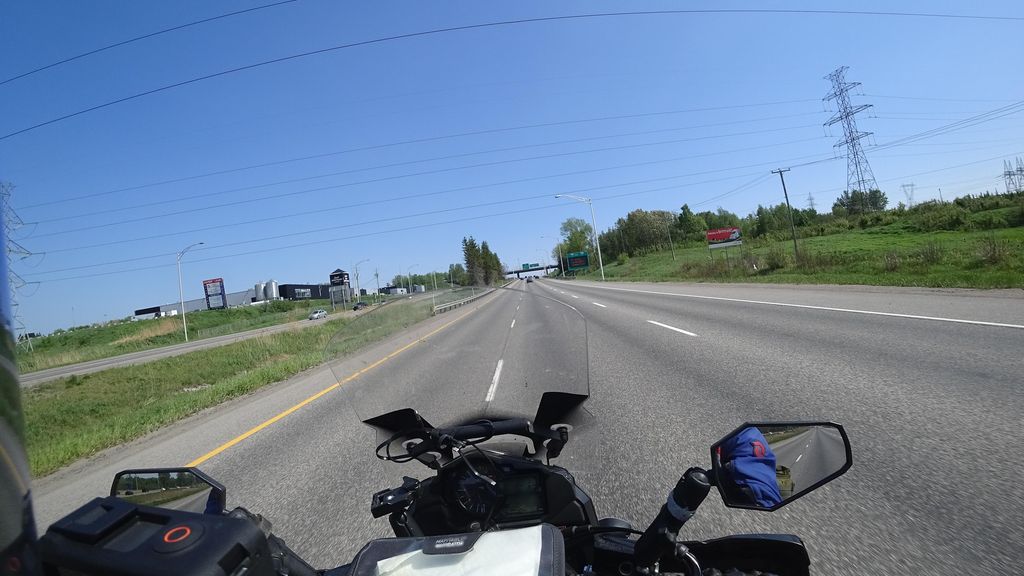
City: quebec_city